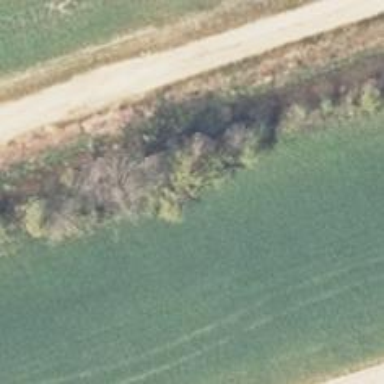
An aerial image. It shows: Row of deciduous broadleaved trees.